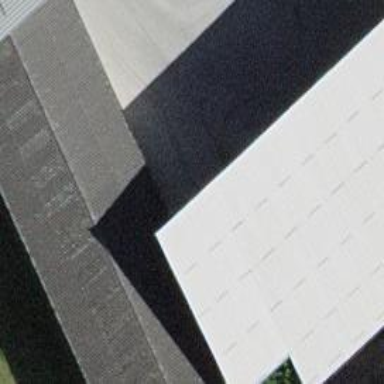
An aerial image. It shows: Warehouse.